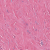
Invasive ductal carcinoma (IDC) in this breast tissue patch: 0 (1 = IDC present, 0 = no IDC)